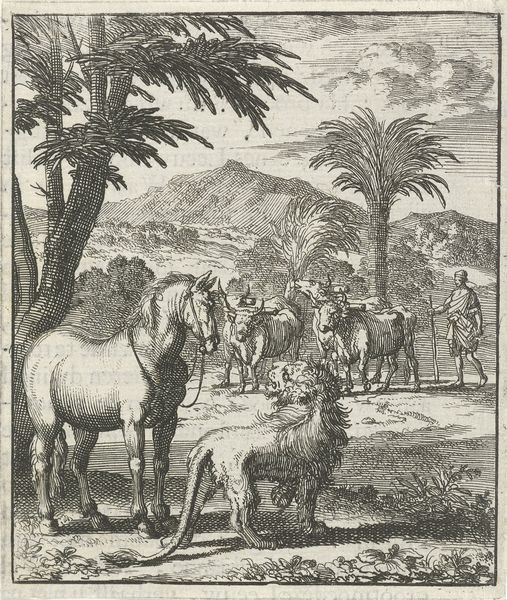
Titel: Jonge leeuw in gesprek met een paard
Künstler: Jan Luyken
Standort: Amsterdam
Institution: Rijksmuseum
Schlagwörter: homme, noir, gravure, arbre, cheval, dessin, lion, vache, berger, bâton, boeufs, exotique, vaches, boeuf, licol, joux, chveal